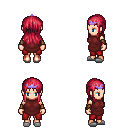
a pixel art fantasy rpg character, female body template, human, light skin, maroon tunic, red pants, ruby red unkempt hairstyle, purple tiara, leather bracers, white slippers, four views (front, back, left, right), 2x2 character sprite sheet, small pixel art, hard edges, no anti-aliasing